Question: I have a simple TabUtil-Class that creates me a 'Tab' with an overgiven 'ImageView' as a title.
'''
public static Tab createIconTab(ImageView icon) {
Tab tab = new Tab();
tab.setGraphic(icon);
System.out.println("create tab: +");
icon.setOnMouseClicked(new EventHandler<MouseEvent>() {
@Override
public void handle(MouseEvent event) {
System.out.println("CLICKED");
}
});
return tab;
}
'''
With three other tabs it produces me the following UI. If I click on the tab with the "+"-icon nothing happens. CLICKED is not beeing printed out... I also tried to set the EventHandler on the graphic component. Again nothing happens...But why?

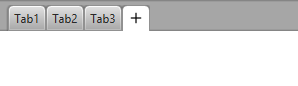
Answer: I've had a similar problem and resolved it by putting the ImageView into a Label first, like so:
'''
public static Tab createIconTab(ImageView icon)
{
Label iconLabel = new Label();
iconLabel.setGraphic( icon );
iconLabel.setContentDisplay( ContentDisplay.GRAPHIC_ONLY );
iconLabel.setOnMouseClicked(new EventHandler<MouseEvent>() {
@Override
public void handle(MouseEvent event) {
System.out.println("CLICKED");
}
});
Tab tab = new Tab();
tab.setGraphic( iconLabel );
return tab;
}
'''